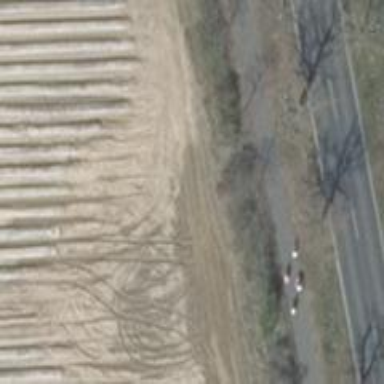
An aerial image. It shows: Sandy track road with grade5 tracktype.